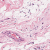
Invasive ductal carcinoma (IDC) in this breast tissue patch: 0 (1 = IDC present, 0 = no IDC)